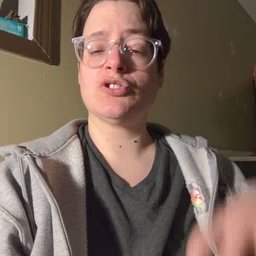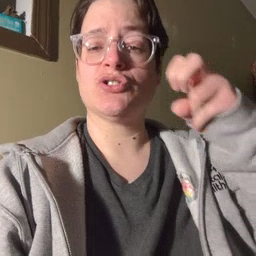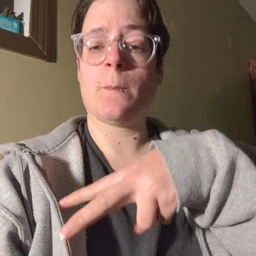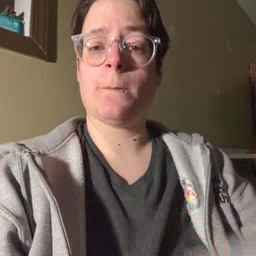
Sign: jump